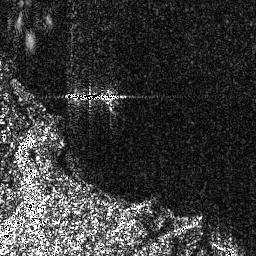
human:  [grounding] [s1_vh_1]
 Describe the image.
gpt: In the satellite image, there is  <ref>1 medium ship </ref> <box>[[25, 33, 45, 40, 0]]</box> located at center.